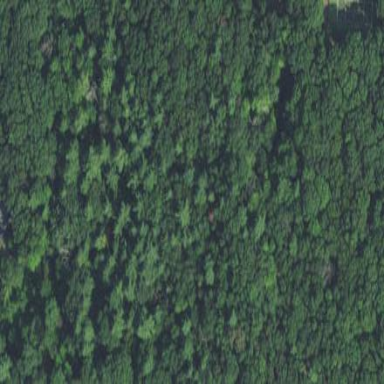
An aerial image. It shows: Mixed woodland area with various types of leaves.